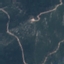
Land use / land cover: HerbaceousVegetation